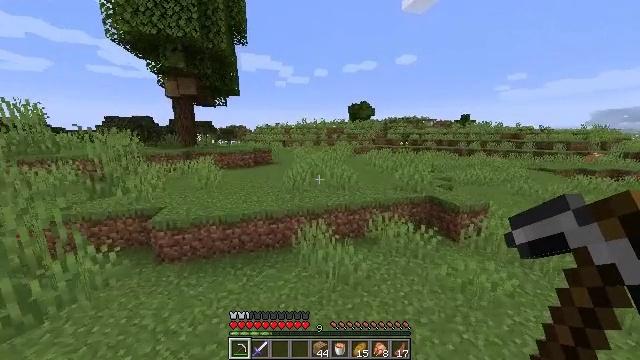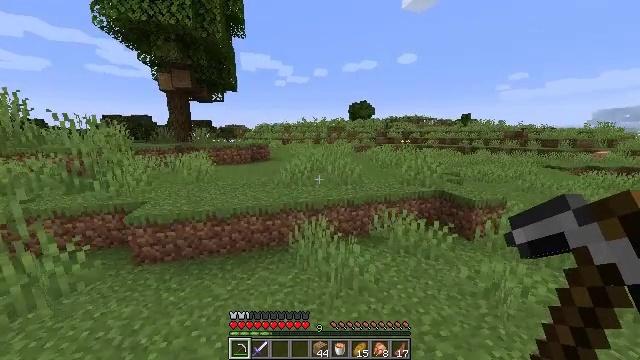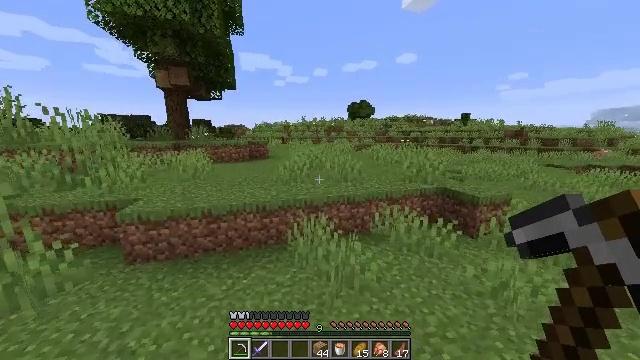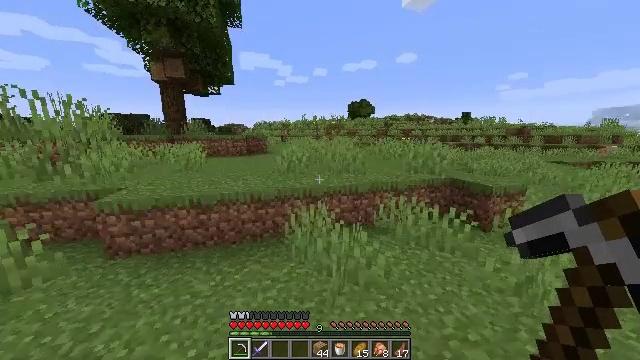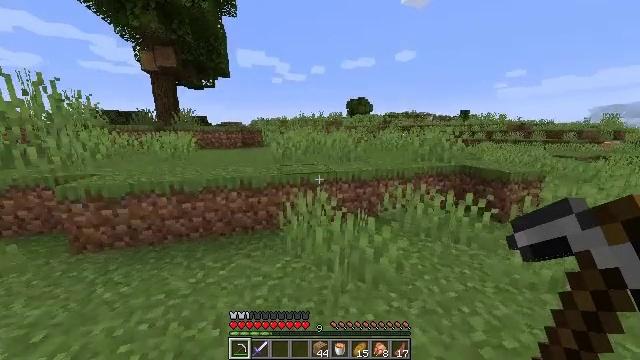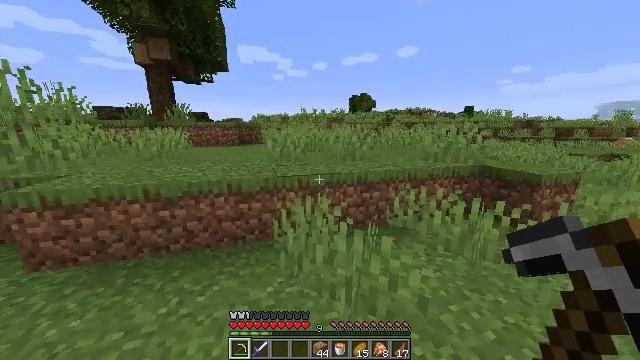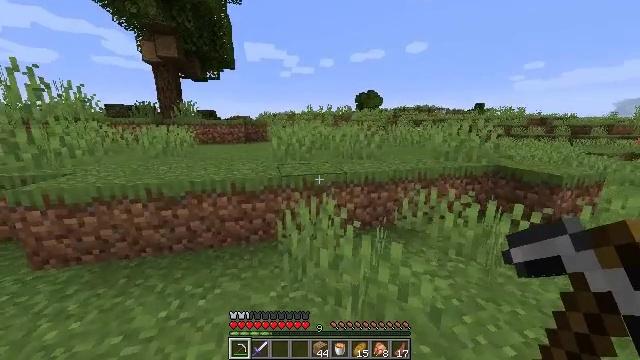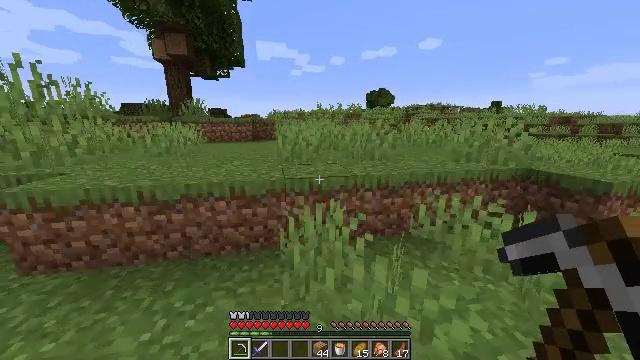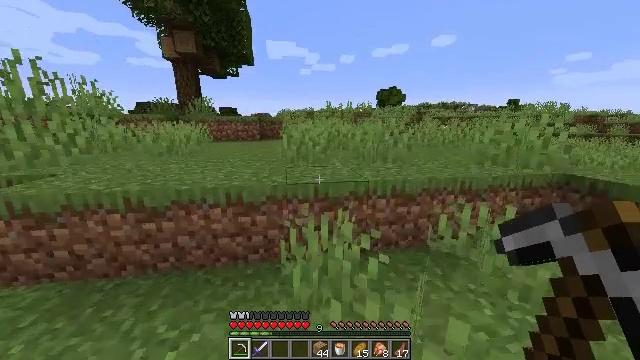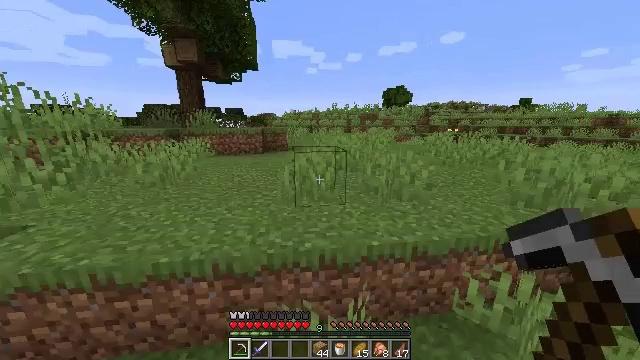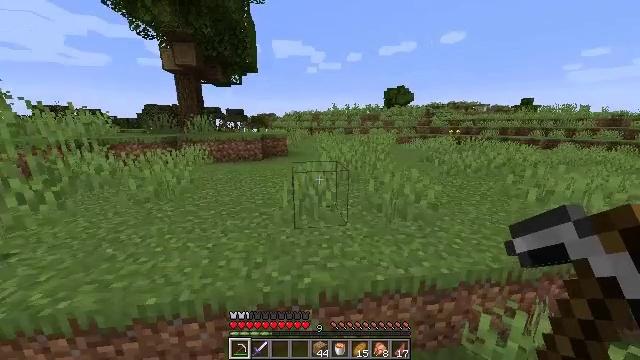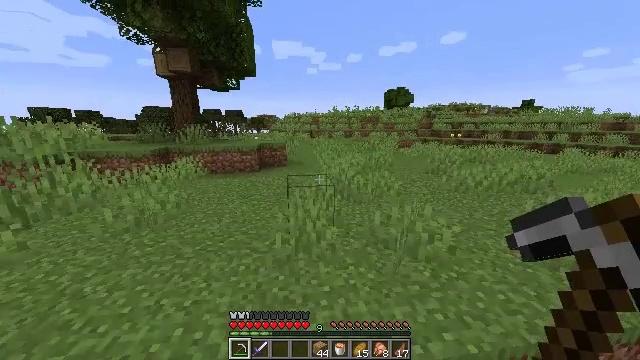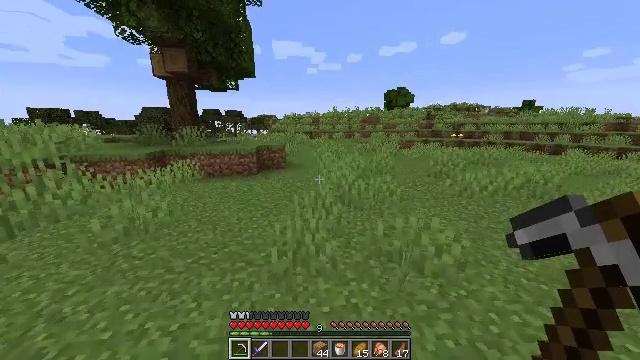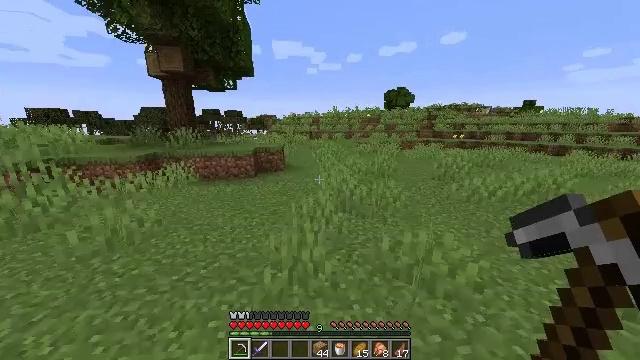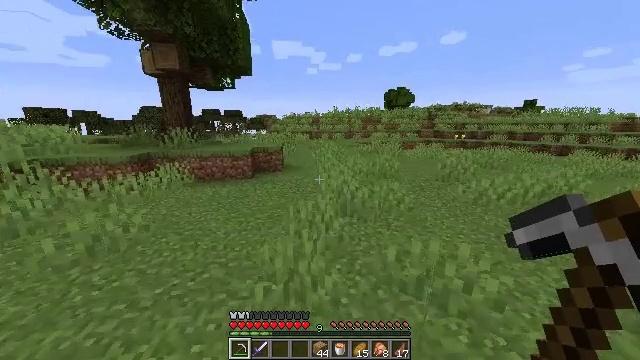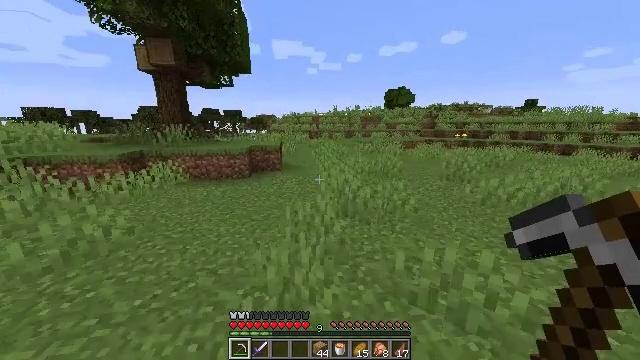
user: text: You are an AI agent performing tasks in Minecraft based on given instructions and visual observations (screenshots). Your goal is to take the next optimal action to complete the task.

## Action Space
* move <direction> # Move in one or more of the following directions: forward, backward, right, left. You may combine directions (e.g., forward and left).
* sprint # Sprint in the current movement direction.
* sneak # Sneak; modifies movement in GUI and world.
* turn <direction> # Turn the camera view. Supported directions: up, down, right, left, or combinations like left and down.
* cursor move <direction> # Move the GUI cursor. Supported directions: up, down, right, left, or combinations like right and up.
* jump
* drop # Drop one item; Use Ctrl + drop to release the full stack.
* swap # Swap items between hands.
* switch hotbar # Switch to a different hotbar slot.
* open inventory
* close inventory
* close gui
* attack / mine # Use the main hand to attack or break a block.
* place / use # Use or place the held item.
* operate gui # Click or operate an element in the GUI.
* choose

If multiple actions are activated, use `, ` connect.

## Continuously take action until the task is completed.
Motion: motion action
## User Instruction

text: Dig soul soil with a shovel.
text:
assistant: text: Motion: move forward, sprint
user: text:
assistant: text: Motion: move forward, sprint
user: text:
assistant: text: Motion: move forward, sprint
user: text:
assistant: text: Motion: move forward, sprint
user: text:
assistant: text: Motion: move forward, sprint
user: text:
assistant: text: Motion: move forward, sprint, turn left
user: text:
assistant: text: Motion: move forward, sprint, turn left
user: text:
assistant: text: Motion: move forward, sprint, turn left, jump
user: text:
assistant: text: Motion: move forward, sprint, turn left, jump
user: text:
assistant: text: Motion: move forward, sprint, jump
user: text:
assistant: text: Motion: move forward, sprint, jump
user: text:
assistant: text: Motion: move forward, sprint, jump
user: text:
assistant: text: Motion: move forward, sprint, jump
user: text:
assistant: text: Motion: move forward, sprint, jump
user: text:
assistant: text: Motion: move forward, sprint, jump
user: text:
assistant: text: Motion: move forward, sprint, jump
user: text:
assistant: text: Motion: move forward, sprint, jump
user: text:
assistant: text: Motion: move forward, sprint, jump
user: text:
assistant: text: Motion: move forward and move left, sprint, jump
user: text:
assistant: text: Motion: move forward and move left, sprint, jump
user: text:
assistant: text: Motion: move forward and move left, sprint, jump
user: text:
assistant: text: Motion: move forward and move left, sprint, jump
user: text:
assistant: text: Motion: move forward and move left, sprint, jump
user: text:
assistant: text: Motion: move forward and move left, sprint, jump
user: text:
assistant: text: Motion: move forward and move left, sprint, jump
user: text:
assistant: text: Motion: move forward and move left, sprint
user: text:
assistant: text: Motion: move forward and move left, sprint
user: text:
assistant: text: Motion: move forward and move left, sprint, turn left
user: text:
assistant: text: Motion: move forward and move left, sprint
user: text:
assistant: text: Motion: move forward and move left, sprint, turn left